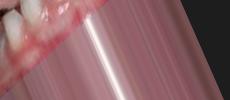
Condition: Caries